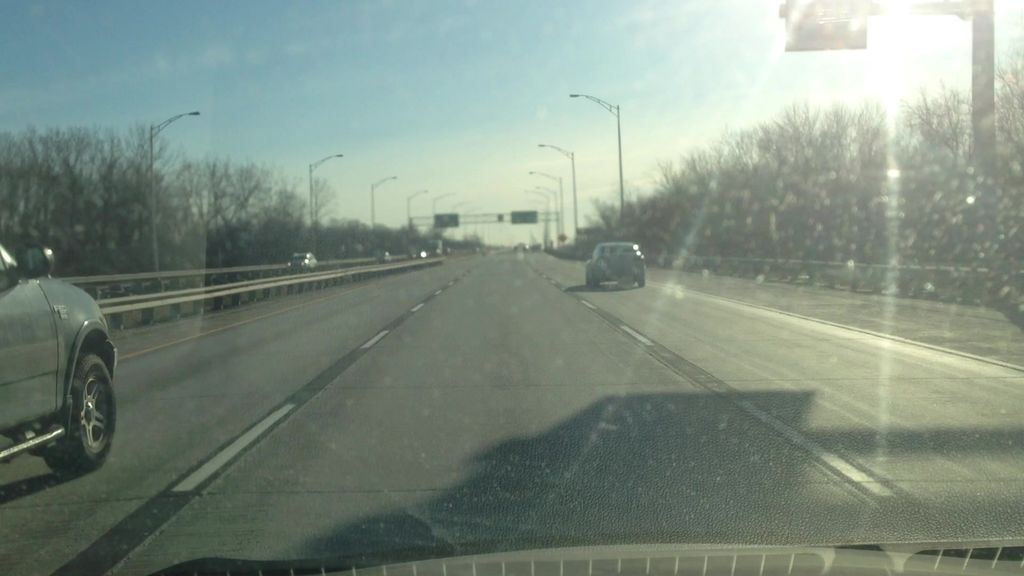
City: montreal